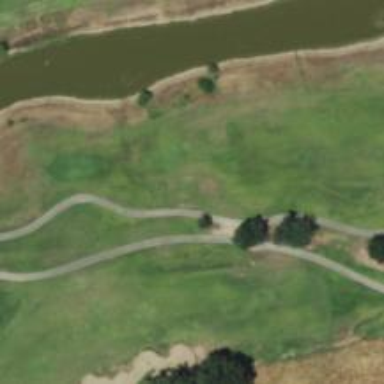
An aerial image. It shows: Service road used as golf cart path.